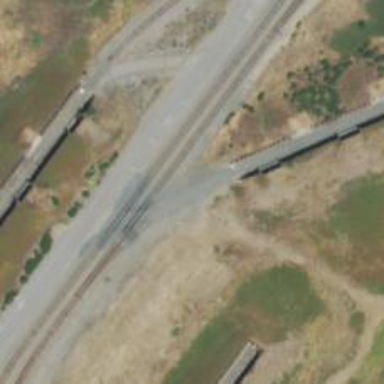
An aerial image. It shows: Railway spur service.